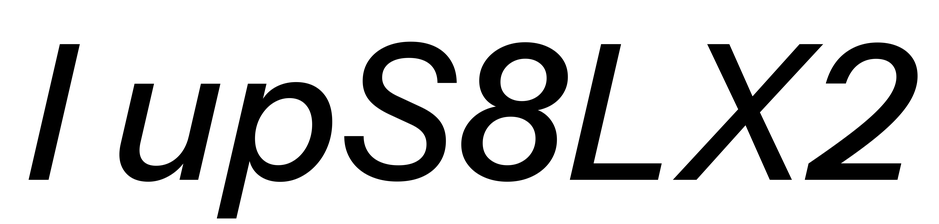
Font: InstrumentSans-Italic_Medium_Italic